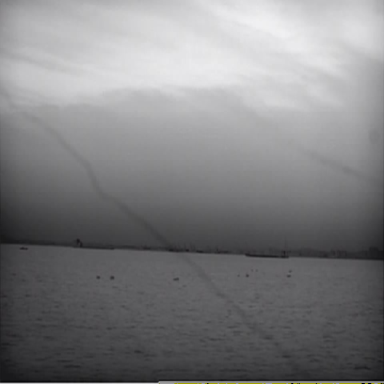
There is a liner in the infrared image.